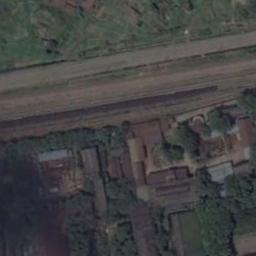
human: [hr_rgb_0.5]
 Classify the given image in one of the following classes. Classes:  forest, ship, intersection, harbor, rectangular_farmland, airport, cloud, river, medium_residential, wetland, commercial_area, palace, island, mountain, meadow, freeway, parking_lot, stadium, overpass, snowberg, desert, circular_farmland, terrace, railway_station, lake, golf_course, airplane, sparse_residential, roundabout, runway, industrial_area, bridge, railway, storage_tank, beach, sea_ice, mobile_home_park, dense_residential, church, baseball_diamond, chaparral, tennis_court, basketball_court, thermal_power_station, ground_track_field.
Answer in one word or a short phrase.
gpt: railway